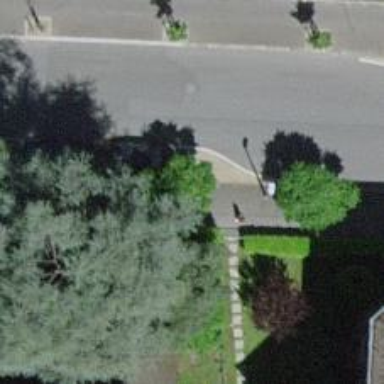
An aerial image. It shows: Broadleaved tree along the street.